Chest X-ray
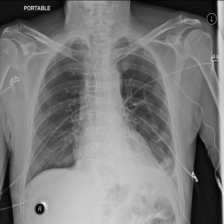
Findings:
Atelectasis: positive
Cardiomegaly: negative
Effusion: negative
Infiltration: negative
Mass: negative
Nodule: negative
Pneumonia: negative
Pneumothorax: negative
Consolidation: negative
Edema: negative
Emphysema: negative
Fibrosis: positive
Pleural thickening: negative
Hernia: negative